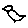
Label: bird